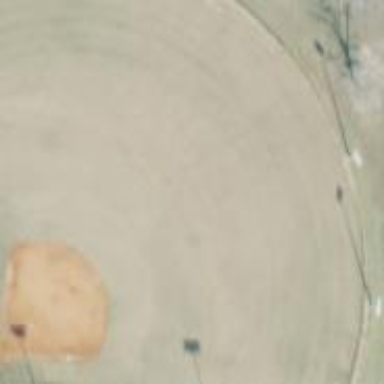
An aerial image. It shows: Baseball pitch for leisure land.